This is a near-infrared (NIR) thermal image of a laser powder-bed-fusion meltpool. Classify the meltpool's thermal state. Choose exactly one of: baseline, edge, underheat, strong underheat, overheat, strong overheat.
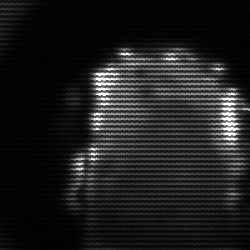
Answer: baseline